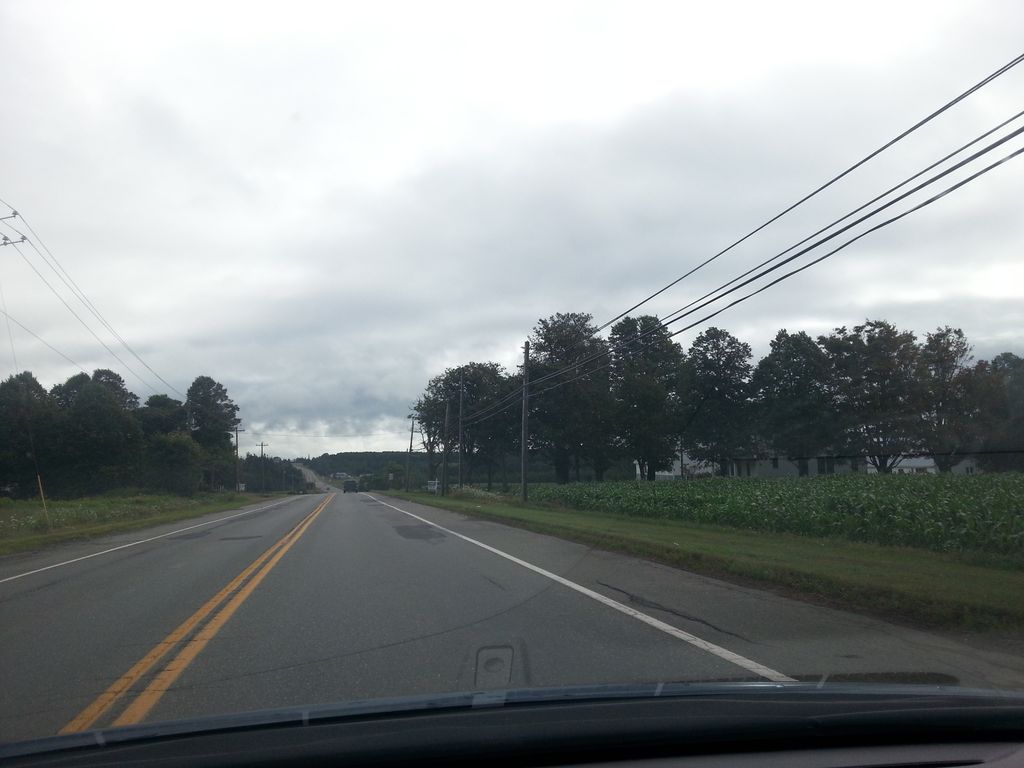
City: charlottetown